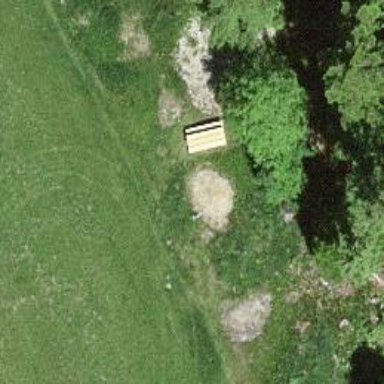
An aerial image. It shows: Picnic table located in leisure land area.